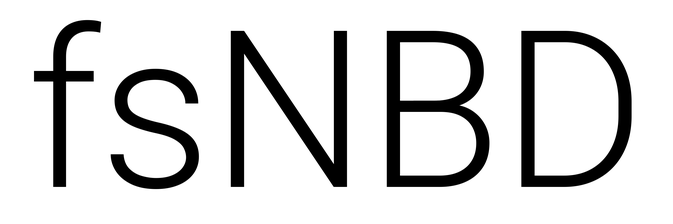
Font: Roboto_Light